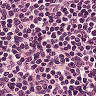
Metastatic tissue present: no